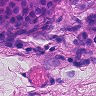
Metastatic tissue present: yes